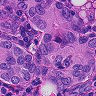
Metastatic tissue present: yes